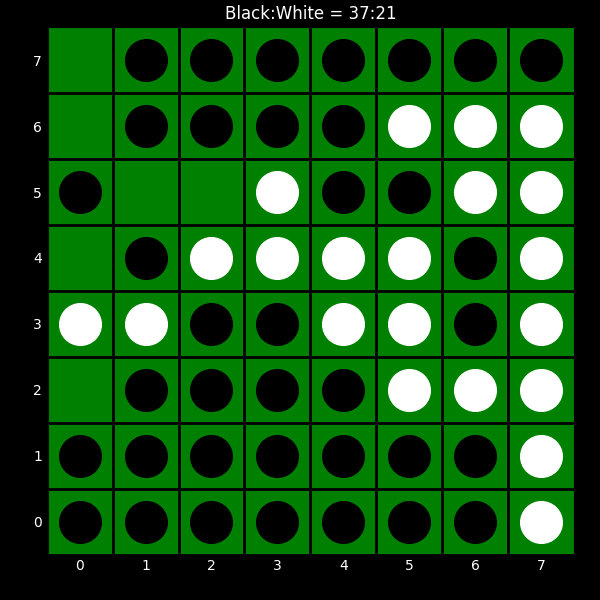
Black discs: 37
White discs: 21